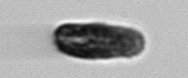
Label: Pseudochattonella_farcimen